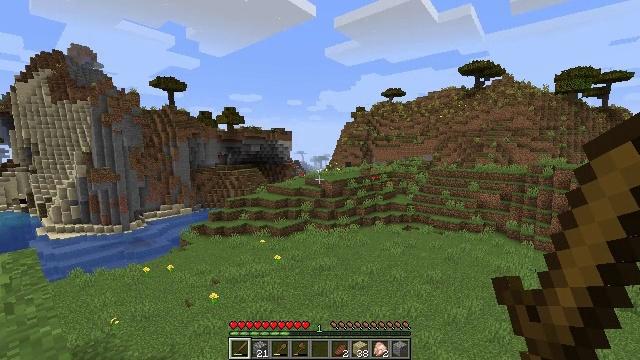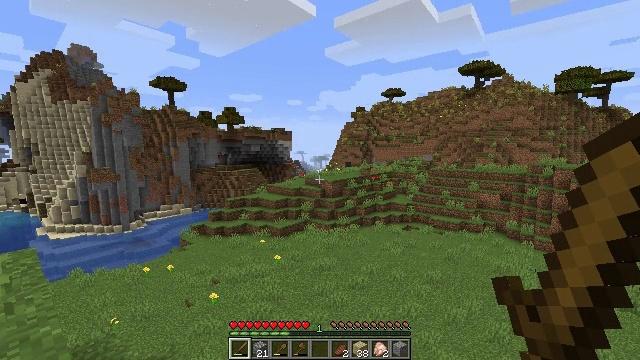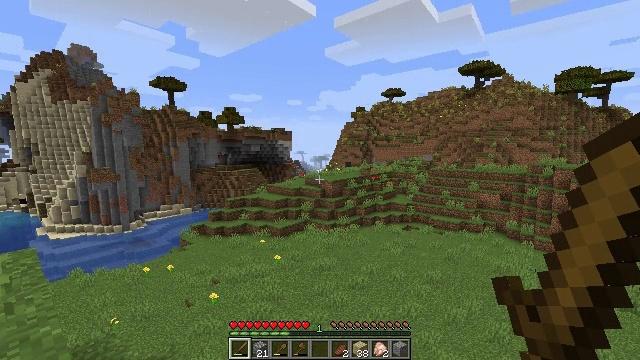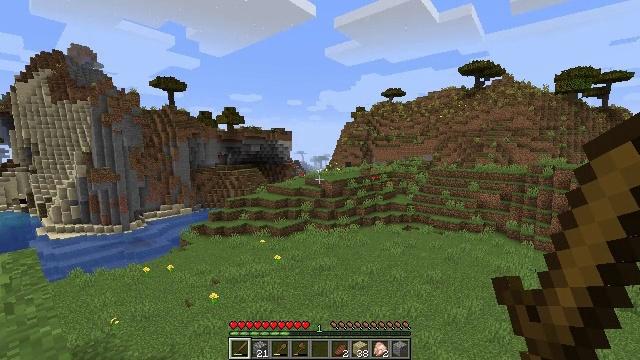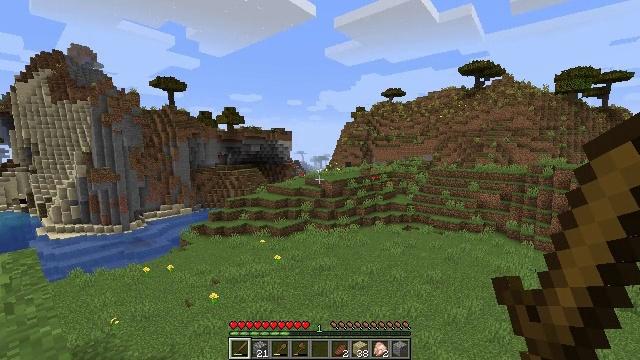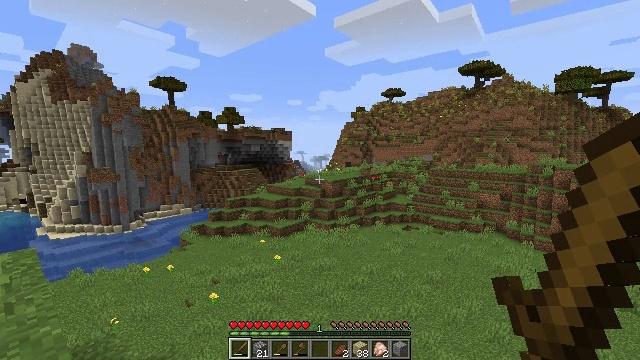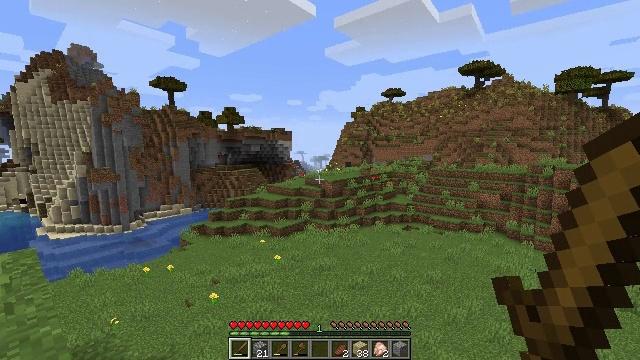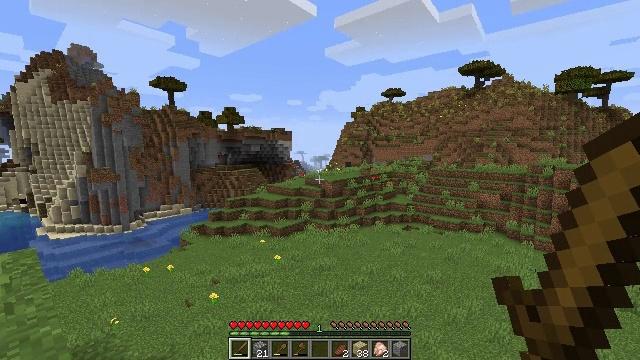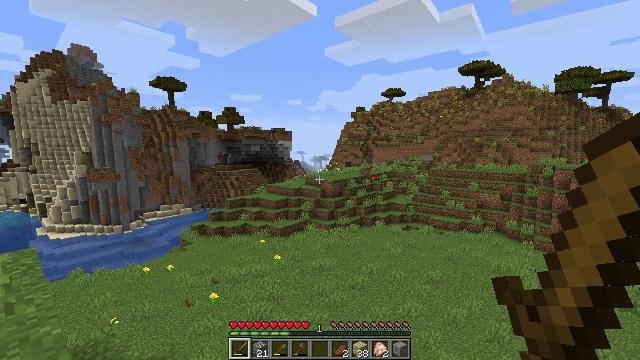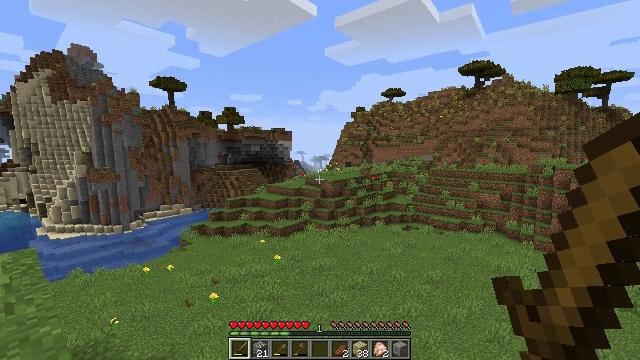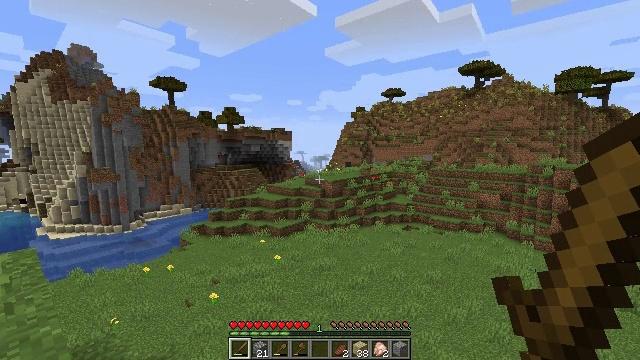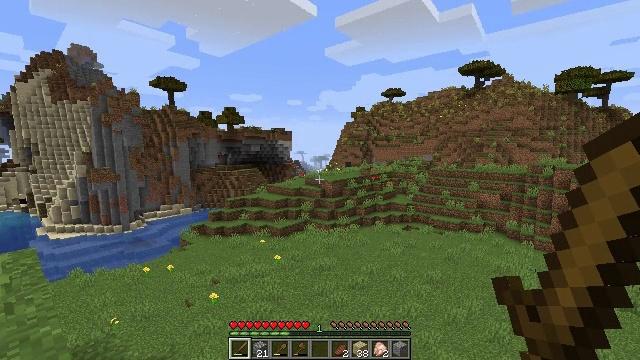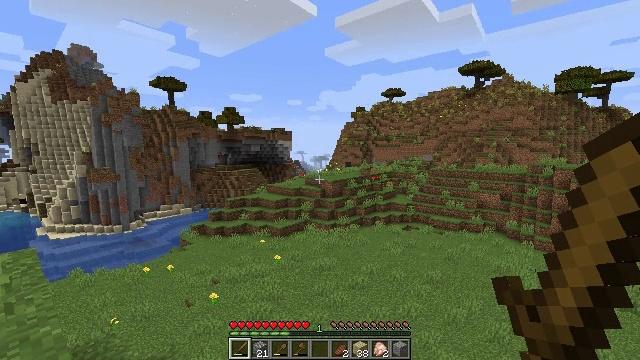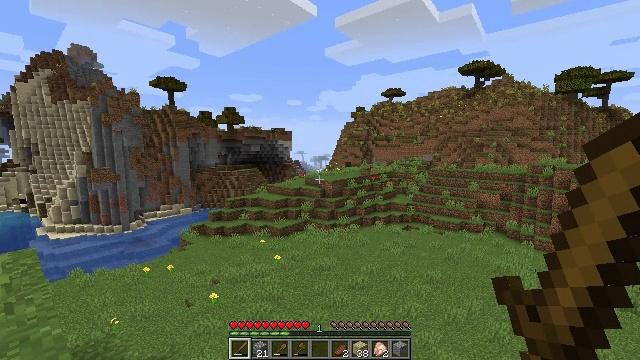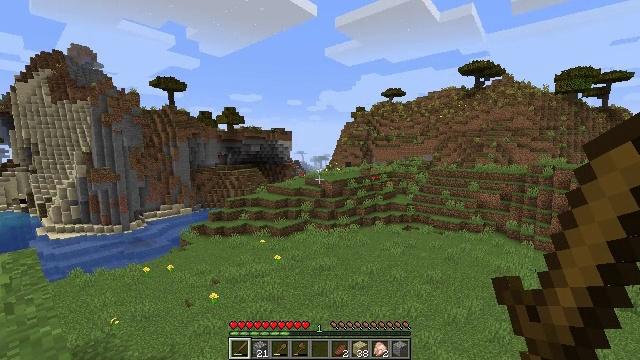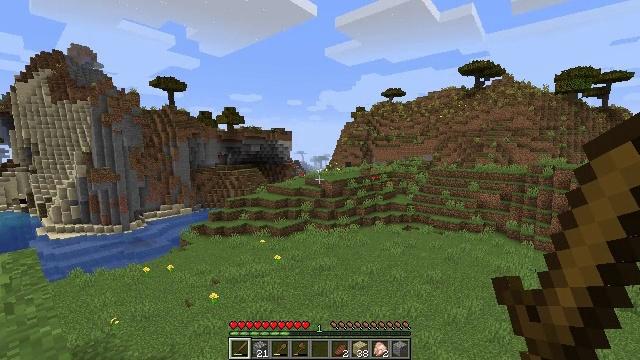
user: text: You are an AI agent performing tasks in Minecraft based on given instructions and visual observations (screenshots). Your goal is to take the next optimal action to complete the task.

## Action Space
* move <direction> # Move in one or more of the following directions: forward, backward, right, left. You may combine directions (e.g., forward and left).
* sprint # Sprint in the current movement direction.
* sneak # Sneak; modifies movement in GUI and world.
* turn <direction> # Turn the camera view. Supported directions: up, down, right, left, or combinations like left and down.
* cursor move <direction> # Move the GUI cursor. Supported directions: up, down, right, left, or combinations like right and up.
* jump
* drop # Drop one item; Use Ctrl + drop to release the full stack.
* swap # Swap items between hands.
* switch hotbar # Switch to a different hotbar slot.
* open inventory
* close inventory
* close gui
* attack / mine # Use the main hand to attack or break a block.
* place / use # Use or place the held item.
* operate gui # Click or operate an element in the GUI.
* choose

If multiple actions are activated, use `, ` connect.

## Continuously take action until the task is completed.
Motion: motion action
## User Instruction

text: Break the birch leaves block.
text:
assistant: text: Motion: no_op
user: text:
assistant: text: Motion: no_op
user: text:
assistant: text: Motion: no_op
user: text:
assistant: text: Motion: no_op
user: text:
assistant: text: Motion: no_op
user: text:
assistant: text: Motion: no_op
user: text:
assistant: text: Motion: no_op
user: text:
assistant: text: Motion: no_op
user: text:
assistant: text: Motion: no_op
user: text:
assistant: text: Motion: no_op
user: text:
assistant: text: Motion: no_op
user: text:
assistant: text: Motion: no_op
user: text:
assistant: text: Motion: no_op
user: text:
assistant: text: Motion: no_op
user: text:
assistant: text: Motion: no_op
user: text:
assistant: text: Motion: no_op
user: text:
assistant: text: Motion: no_op
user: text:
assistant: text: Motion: no_op
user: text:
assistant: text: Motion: turn right
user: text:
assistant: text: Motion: turn right
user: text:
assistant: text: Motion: turn right
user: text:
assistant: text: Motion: turn right and down
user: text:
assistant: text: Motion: turn right and down
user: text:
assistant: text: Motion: turn right and down
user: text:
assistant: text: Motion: turn right and down
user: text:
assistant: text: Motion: turn right and down
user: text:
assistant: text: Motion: turn right
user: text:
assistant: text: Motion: turn right
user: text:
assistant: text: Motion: turn right
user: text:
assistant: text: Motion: turn right